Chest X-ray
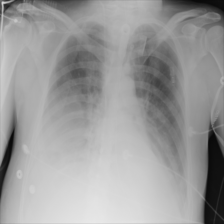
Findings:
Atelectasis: positive
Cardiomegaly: negative
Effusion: negative
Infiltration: negative
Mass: negative
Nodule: negative
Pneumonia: negative
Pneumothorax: negative
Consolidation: negative
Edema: negative
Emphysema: negative
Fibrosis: negative
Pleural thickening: negative
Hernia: negative